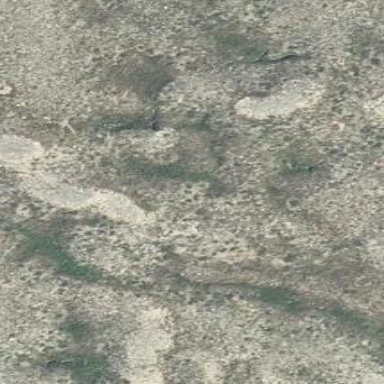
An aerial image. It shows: Natural area covered with sand.